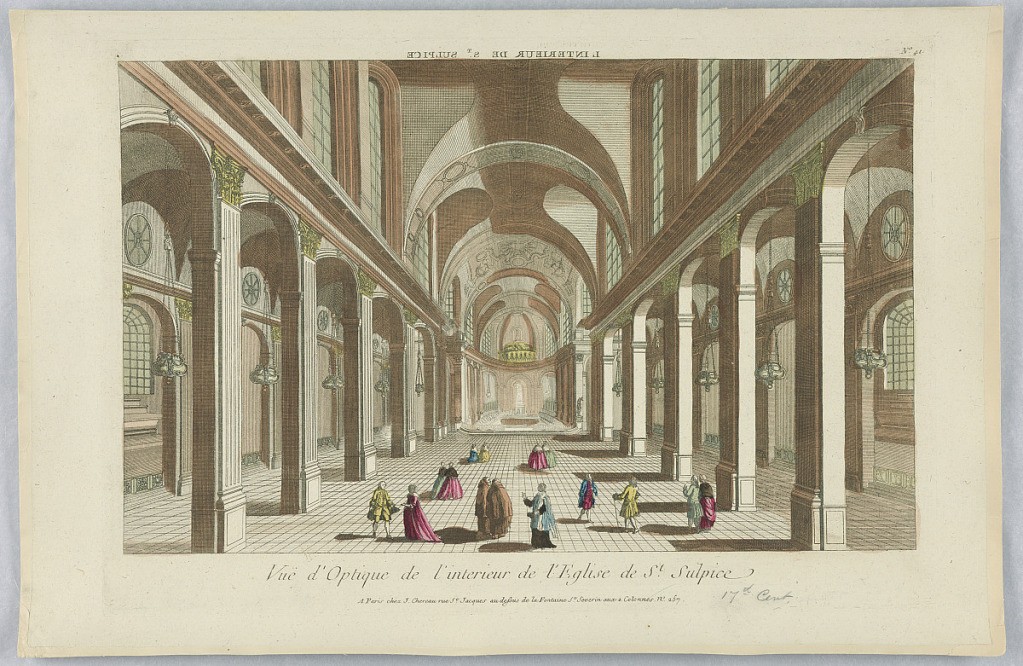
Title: Peep-Show Print
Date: mid-18th century
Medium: Engraving and brush and wash on paper
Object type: Print
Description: Peep-show print